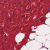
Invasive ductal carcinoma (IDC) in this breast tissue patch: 0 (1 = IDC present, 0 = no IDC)